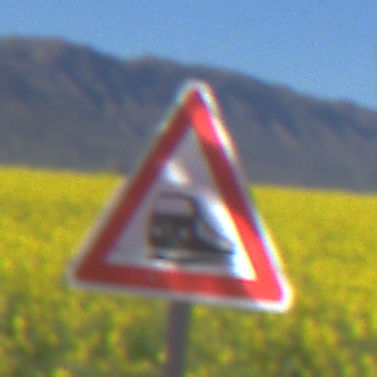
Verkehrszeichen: Bahnuebergang
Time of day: MorningAfternoon
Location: Outdoor (RoadRail)
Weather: Clear
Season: NotSpecified
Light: Natural